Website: apple
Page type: address-validator
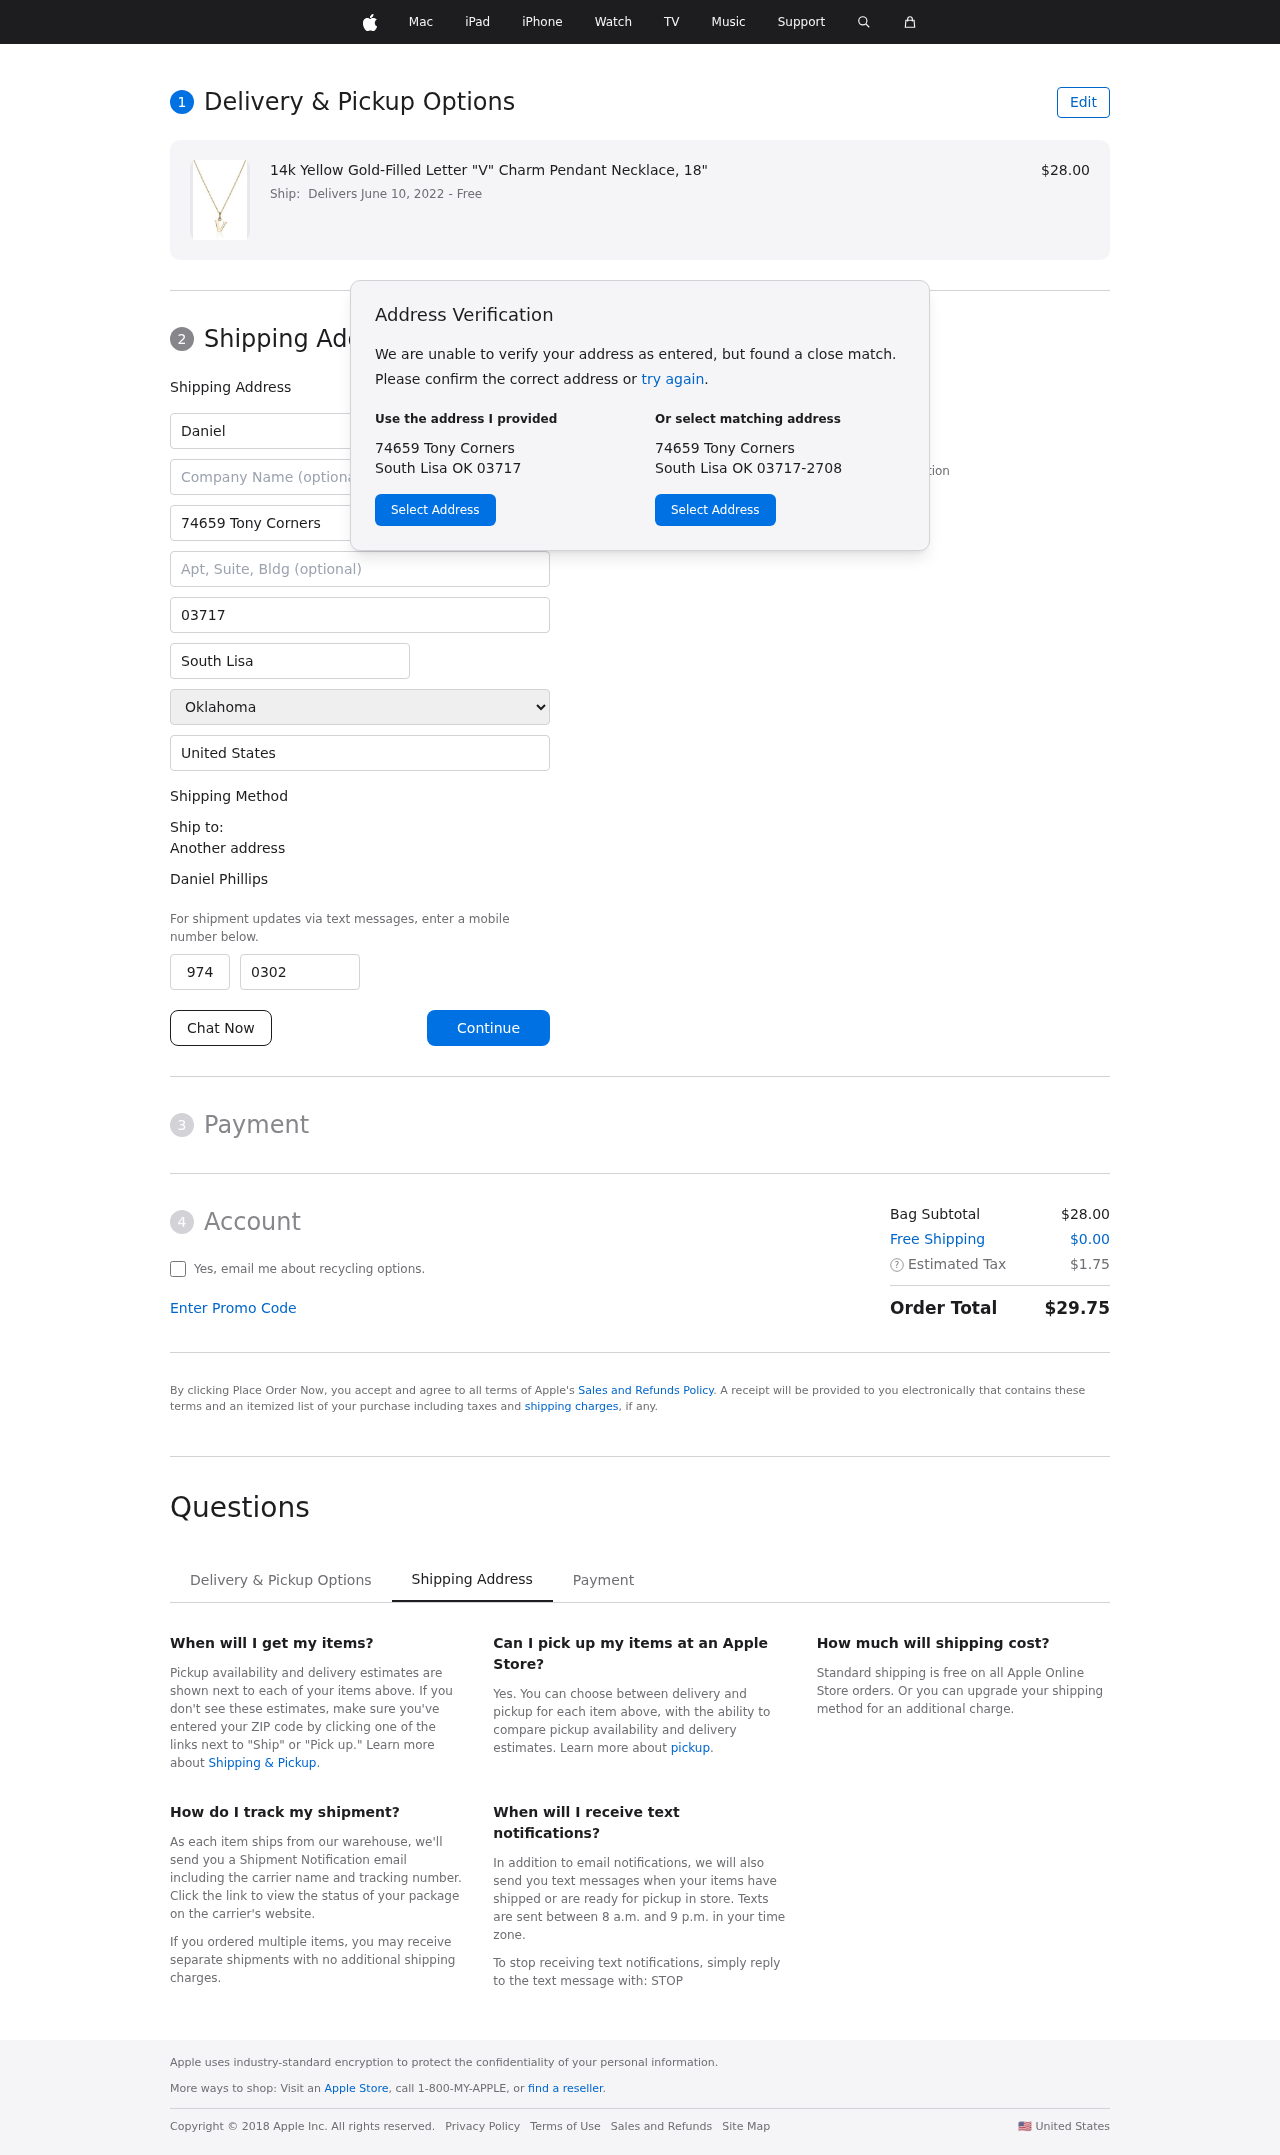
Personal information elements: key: PII_CITY
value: South Lisa
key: PII_COUNTRY
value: United States
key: PII_FIRSTNAME
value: Daniel
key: PII_FULLNAME
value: Daniel Phillips
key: PII_LASTNAME
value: Phillips
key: PII_PHONE_AREA
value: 974
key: PII_PHONE_SUFFIX
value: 0302
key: PII_POSTCODE
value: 03717
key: PII_STATE
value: Oklahoma
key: PII_STREET
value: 74659 Tony Corners
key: PII_CITY_STATE_ZIP
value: South Lisa OK 03717
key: PII_STATE_ABBR
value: OK
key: PII_POSTCODE_FULL
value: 03717
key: PII_POSTCODE_NUMERIC
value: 3717
Product elements: key: PRODUCT1_NAME
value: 14k Yellow Gold-Filled Letter "V" Charm Pendant Necklace, 18"
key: PRODUCT1_PRICE
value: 28
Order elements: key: ORDER_DELIVERY_DATE
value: Delivers June 10, 2022
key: ORDER_SUBTOTAL
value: $28.00
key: ORDER_SHIPPING_COST
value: $0.00
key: ORDER_TAX
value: $1.75
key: ORDER_TOTAL
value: $29.75